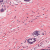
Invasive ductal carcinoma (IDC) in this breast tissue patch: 0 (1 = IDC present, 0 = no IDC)